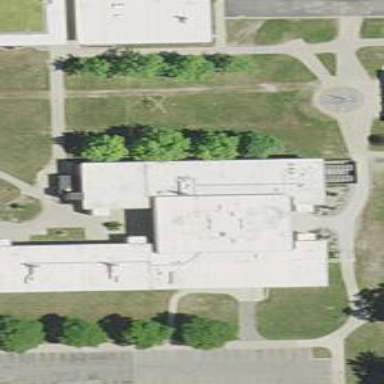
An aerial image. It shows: College building.